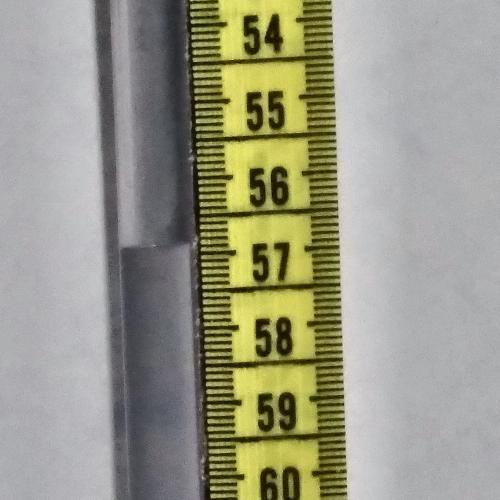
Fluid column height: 56.8 cm